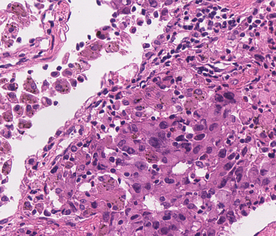
Tumor epithelial tissue: yes
Tumor-associated stroma tissue: yes
Normal tissue: no